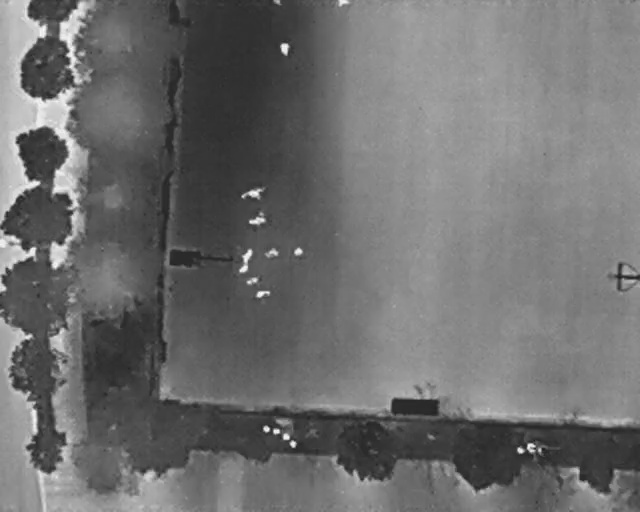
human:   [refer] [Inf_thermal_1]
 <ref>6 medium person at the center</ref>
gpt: <box>[[39, 40, 41, 45, 170], [45, 47, 47, 50, 170], [41, 47, 43, 50, 170], [37, 47, 39, 51, 123], [38, 53, 40, 56, 159], [40, 55, 41, 58, 174]]</box>

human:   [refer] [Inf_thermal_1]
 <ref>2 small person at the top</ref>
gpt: <box>[[53, 0, 54, 1, 2], [42, 0, 43, 1, 2]]</box>